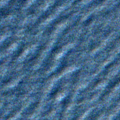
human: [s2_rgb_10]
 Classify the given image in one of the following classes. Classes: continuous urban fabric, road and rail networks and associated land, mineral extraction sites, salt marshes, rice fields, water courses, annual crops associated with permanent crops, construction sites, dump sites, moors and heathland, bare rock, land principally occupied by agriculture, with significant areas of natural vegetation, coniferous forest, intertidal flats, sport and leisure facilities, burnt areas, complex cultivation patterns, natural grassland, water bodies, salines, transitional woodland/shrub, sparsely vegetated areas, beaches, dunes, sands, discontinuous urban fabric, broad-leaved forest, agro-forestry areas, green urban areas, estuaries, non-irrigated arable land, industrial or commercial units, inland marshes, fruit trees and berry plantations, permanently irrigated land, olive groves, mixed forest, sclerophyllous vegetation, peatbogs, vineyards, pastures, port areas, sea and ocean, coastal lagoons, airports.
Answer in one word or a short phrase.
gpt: sea and ocean